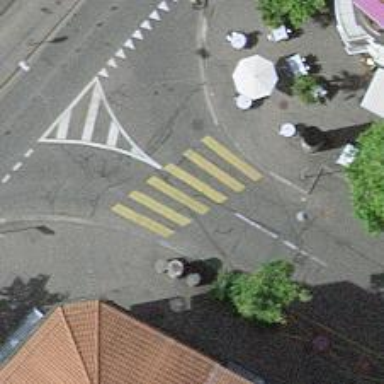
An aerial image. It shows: Zebra crossing on the road.